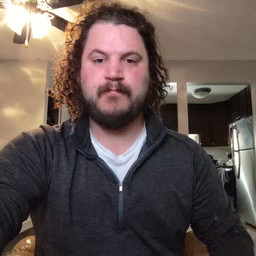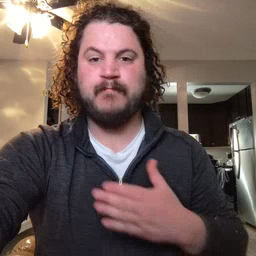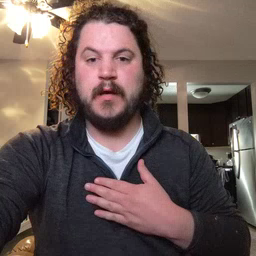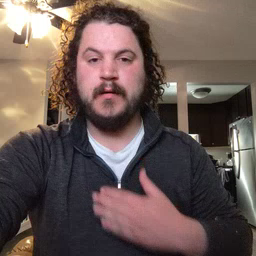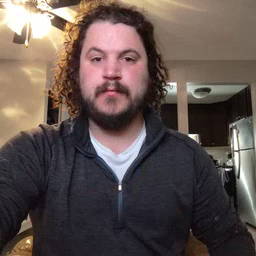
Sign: minemy